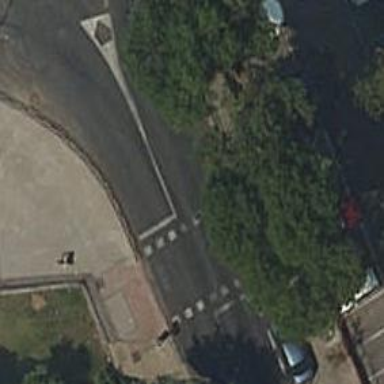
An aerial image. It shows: Road crossing with traffic signals.